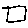
Label: square